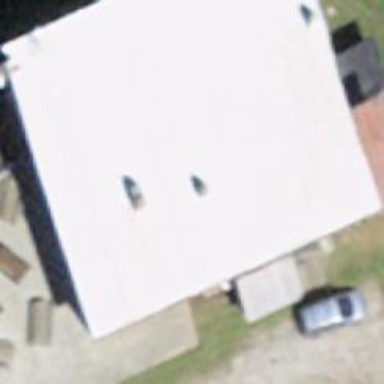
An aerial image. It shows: Restaurant.